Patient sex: M
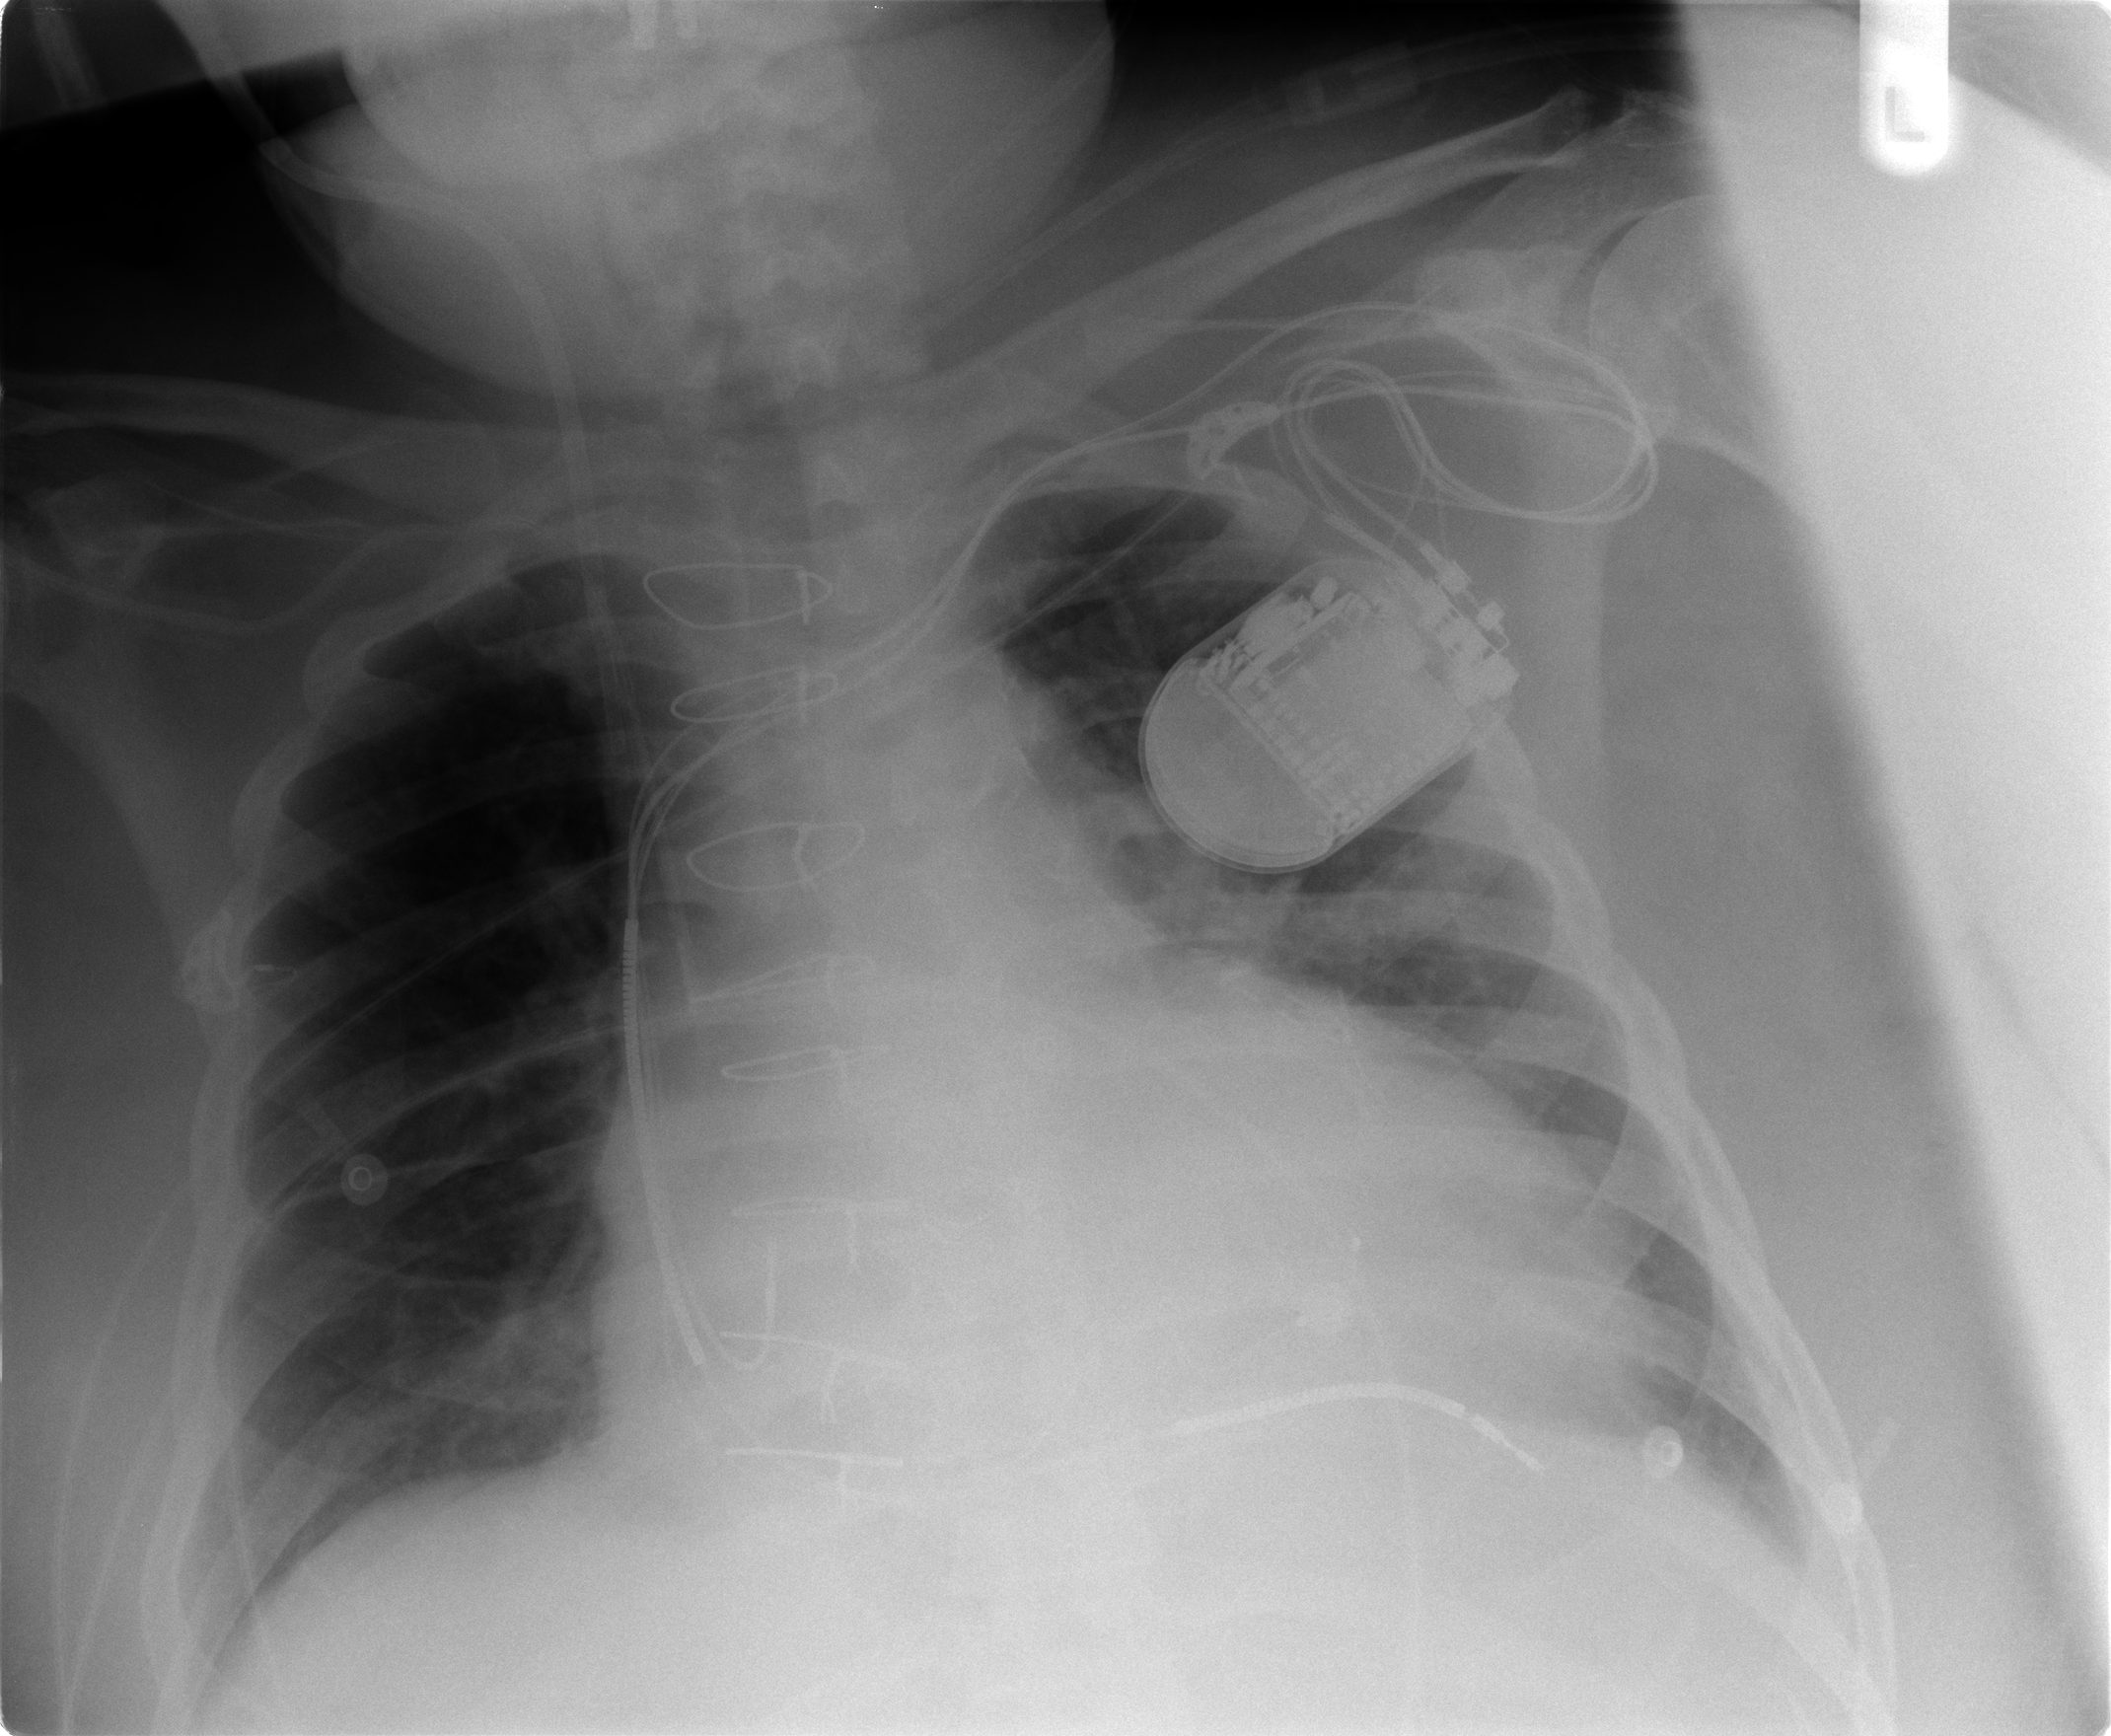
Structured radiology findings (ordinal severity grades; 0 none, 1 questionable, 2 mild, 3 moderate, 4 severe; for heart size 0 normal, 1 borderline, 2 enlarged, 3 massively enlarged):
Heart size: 2
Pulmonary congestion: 0
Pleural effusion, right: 2
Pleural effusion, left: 0
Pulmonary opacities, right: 0
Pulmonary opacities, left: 0
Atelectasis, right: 0
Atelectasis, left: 0